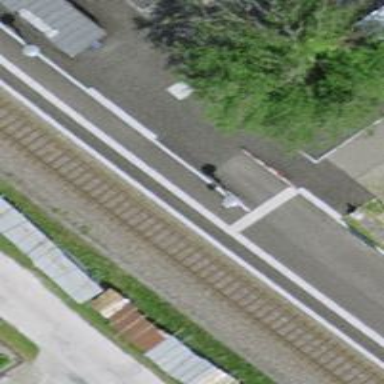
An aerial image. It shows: Railway stop with public transport stop position.